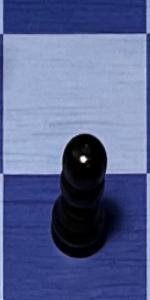
Label: Pawn_Black